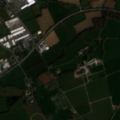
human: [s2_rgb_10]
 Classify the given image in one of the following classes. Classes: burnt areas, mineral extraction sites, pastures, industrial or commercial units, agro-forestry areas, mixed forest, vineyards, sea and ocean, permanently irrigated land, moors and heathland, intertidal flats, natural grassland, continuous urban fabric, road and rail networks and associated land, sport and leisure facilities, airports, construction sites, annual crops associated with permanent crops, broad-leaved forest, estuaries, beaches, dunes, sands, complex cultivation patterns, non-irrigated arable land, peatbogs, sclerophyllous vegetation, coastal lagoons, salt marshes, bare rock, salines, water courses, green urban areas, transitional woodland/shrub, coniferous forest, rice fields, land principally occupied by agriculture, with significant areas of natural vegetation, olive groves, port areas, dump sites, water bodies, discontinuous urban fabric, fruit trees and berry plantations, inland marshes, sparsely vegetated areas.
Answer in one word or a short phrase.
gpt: discontinuous urban fabric, industrial or commercial units, non-irrigated arable land, pastures